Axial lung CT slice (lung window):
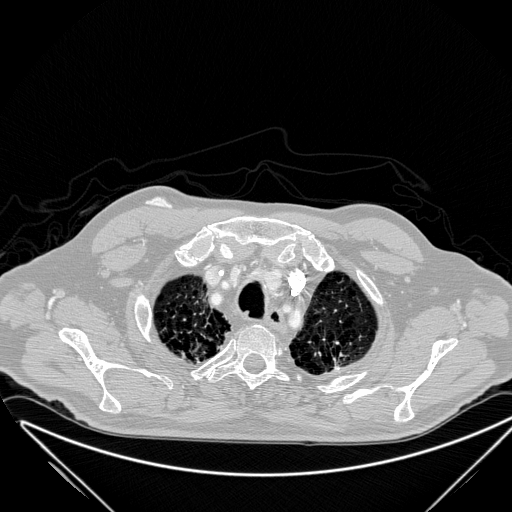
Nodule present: no